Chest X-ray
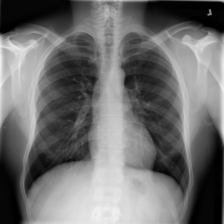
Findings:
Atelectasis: negative
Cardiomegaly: negative
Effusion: negative
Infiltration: positive
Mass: negative
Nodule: negative
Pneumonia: negative
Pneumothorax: negative
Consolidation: negative
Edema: negative
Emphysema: negative
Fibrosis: negative
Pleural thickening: negative
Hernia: negative